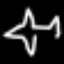
Label: airplane